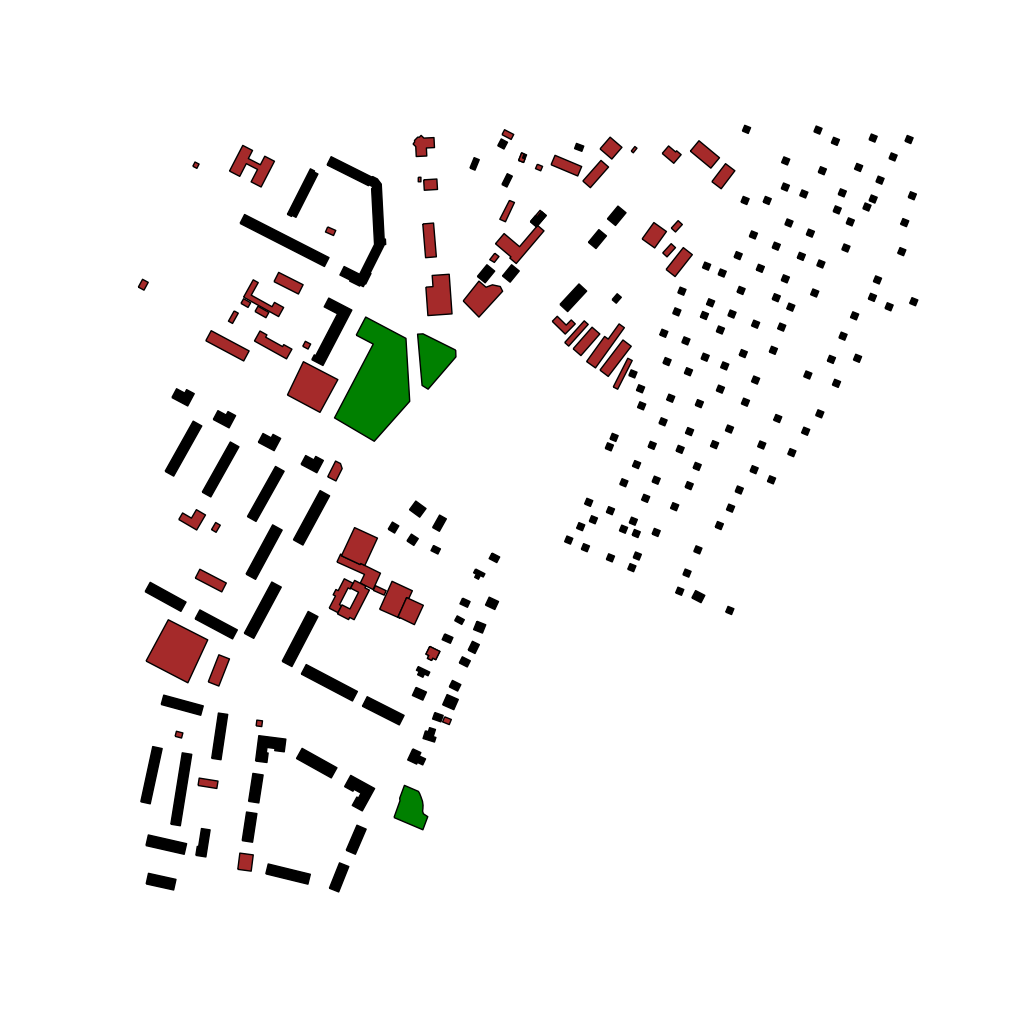
Tags: overhead vector_map, business, industrial, recreation, residential, special, soviet, high_rise, individual_rise, low_rise, medium_rise, density_3, Building, Facility, Park, 1.0 km²